This grayscale texture is a bearing vibration snapshot reshaped row-by-row into a square image. Classify the bearing condition as one of: normal, inner_race, outer_race, ball.
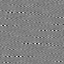
Answer: inner_race